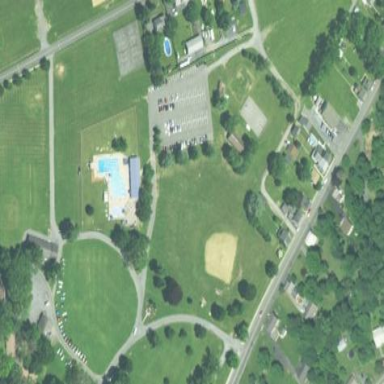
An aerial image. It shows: Recreation ground that serves as park.